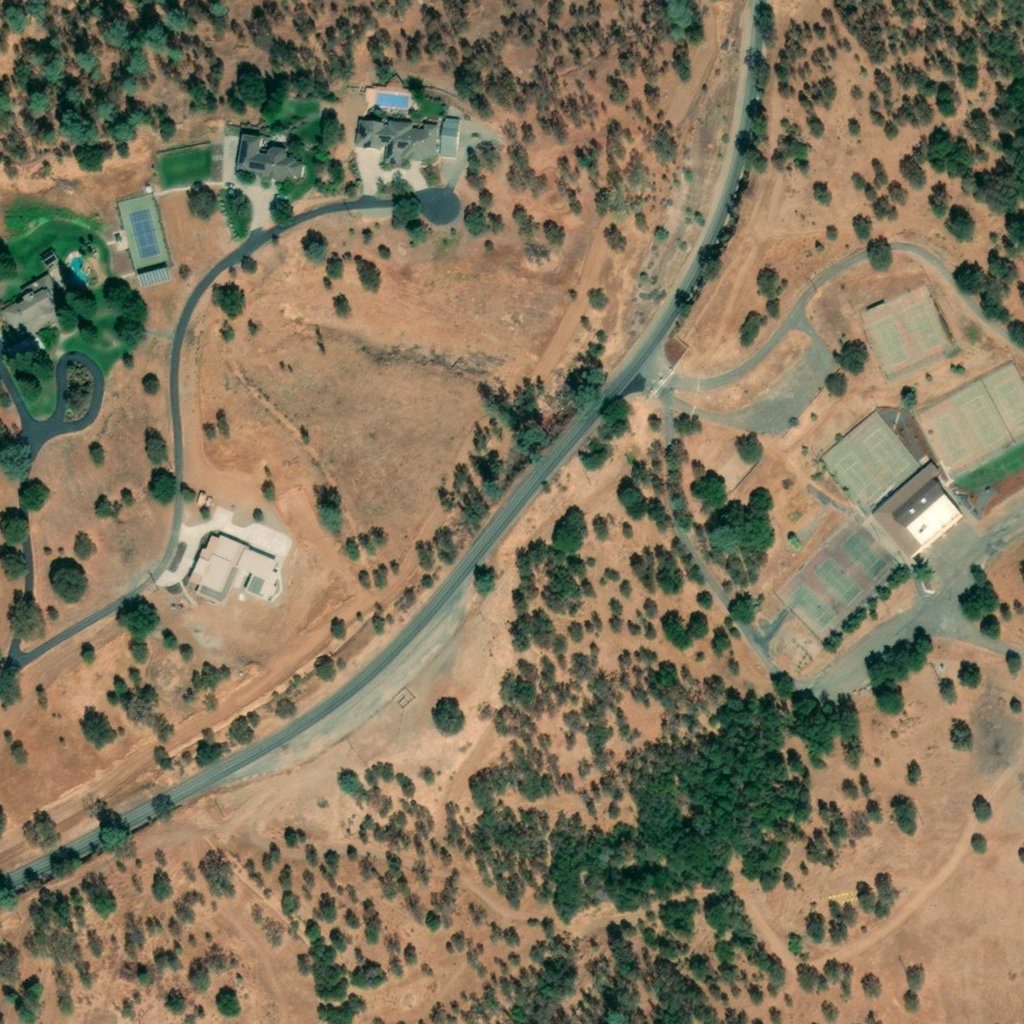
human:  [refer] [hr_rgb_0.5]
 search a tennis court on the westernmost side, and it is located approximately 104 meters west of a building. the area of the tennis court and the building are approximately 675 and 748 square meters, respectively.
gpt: <box>[[11, 18, 16, 26, 0]]</box>

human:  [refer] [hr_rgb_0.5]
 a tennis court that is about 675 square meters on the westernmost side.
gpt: <box>[[11, 18, 16, 26, 0]]</box>